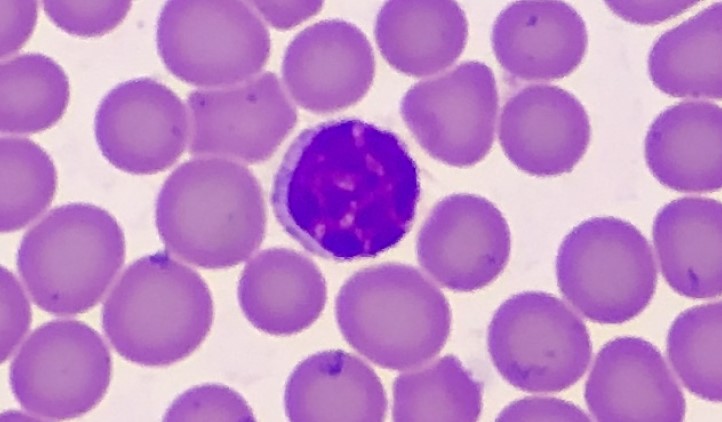
White blood cell type: Lymphocyte